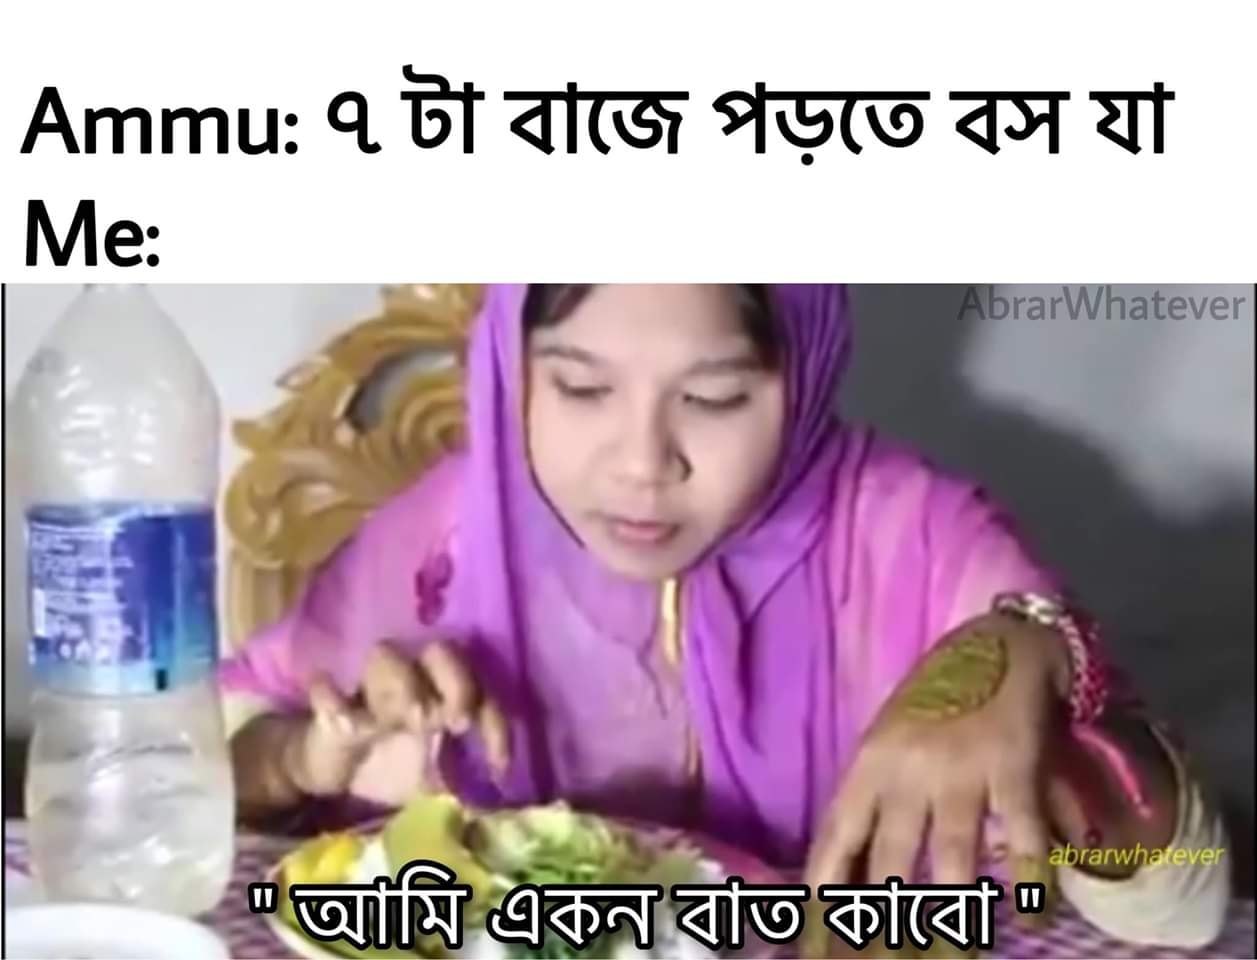
Caption: Ammu: ৭ টা বাজে পড়তে বস যা  Me:  "আমি একন বাত কাবো"
Label: hate